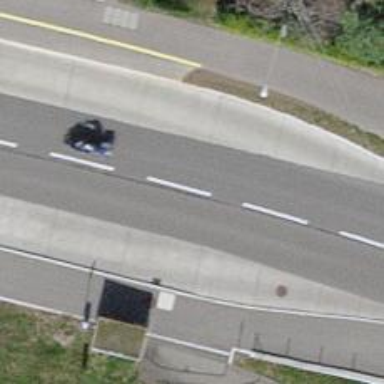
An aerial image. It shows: Bus stop with designated stop position for public transport.